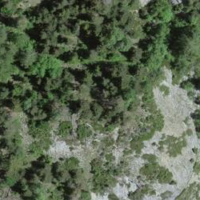
EUNIS habitat code: 43
Species observed at this site:
Erysimum rhaeticum